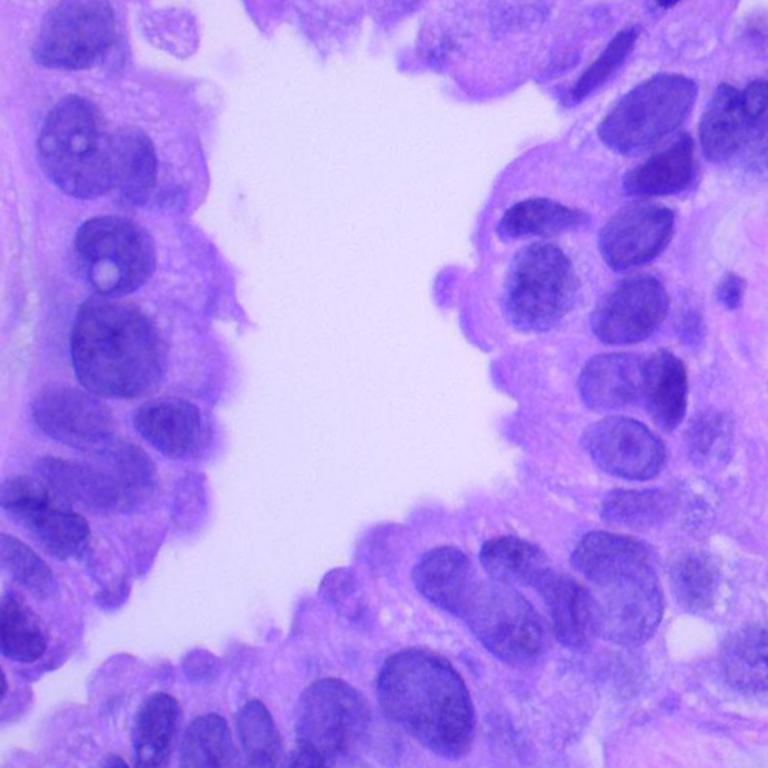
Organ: lung
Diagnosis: adenocarcinomas